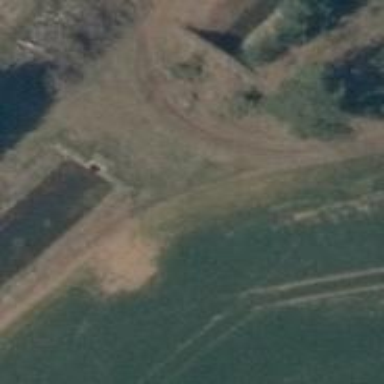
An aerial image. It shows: Track road with grass surface leading to bridge. The track road is classified as grade 3.